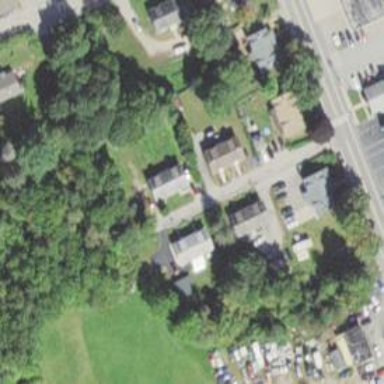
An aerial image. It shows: Residential driveway.